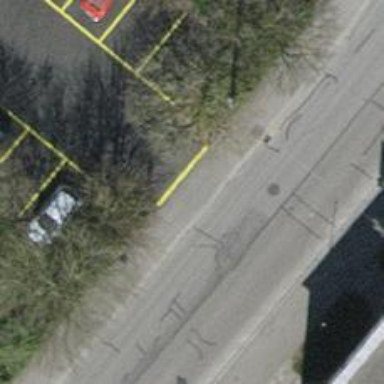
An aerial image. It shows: Asphalt parking aisle road.